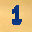
Label: 1